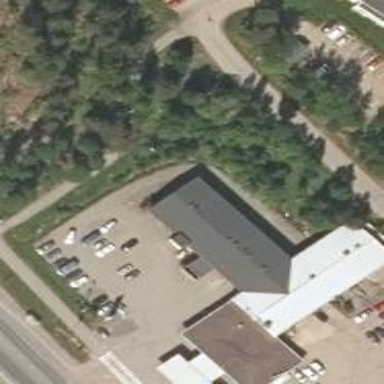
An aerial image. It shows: Retail building.